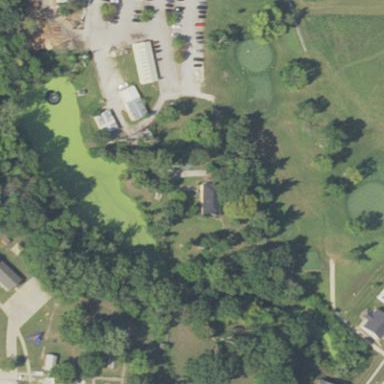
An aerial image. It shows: Water hazard on golf course. The hazard is natural water feature.